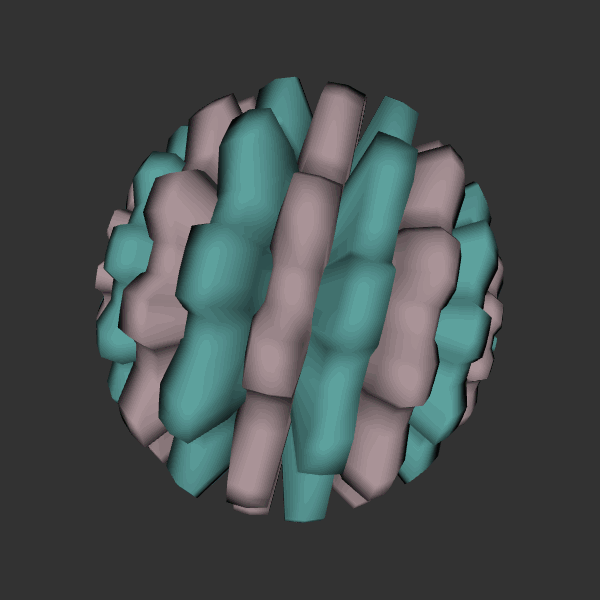
Background: dark